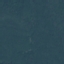
Land use / land cover: Forest